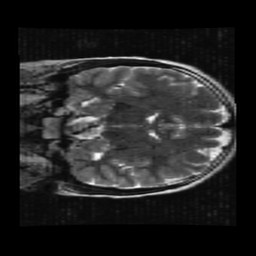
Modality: T2w
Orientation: coronal
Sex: female
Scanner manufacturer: ge
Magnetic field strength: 3 T
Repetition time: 5 s
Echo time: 0.1012 s